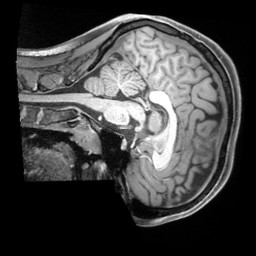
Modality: T1w
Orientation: sagittal
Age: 21
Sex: female
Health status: ill
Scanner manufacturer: siemens
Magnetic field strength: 3 T
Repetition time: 2.2 s
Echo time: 0.00218 s